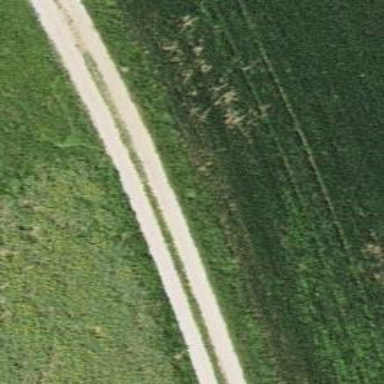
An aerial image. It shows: Gravel track with grade 2 quality.